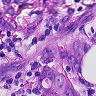
Metastatic tissue present: yes